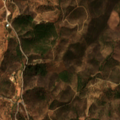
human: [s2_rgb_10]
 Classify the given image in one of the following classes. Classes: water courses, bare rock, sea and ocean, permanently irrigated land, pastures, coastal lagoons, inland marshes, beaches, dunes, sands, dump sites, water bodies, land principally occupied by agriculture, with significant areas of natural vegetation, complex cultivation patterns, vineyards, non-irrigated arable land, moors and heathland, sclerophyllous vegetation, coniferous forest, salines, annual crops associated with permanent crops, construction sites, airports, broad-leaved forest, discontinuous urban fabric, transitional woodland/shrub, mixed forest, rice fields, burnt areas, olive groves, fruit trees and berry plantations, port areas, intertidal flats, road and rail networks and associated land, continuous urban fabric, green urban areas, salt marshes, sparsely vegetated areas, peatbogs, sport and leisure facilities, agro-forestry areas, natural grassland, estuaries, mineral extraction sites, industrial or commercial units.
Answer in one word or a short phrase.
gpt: land principally occupied by agriculture, with significant areas of natural vegetation, sclerophyllous vegetation, transitional woodland/shrub